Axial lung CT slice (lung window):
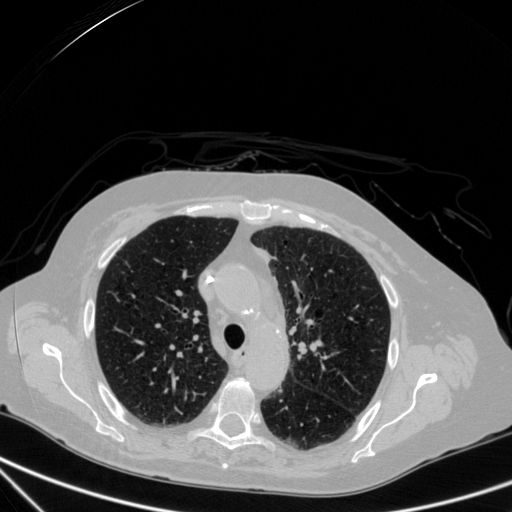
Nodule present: no